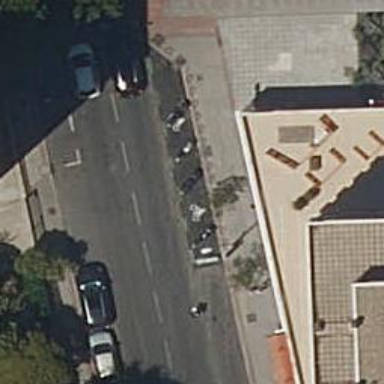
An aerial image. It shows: Motorcycle parking area.